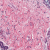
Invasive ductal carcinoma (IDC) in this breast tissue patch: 0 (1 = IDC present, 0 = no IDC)